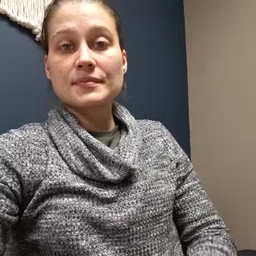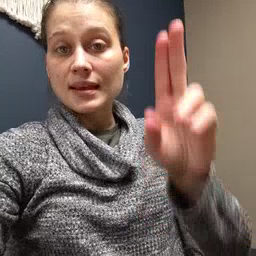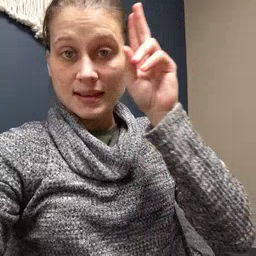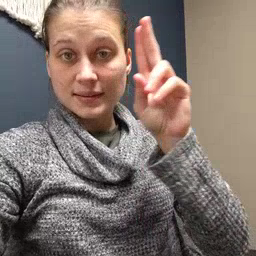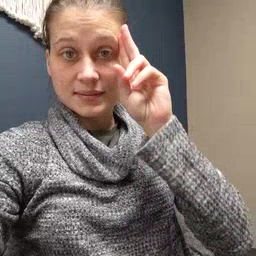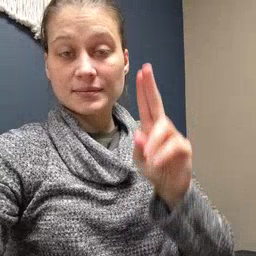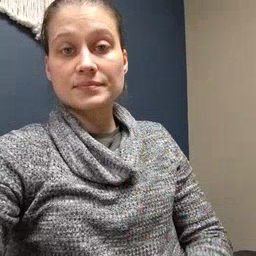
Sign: uncle